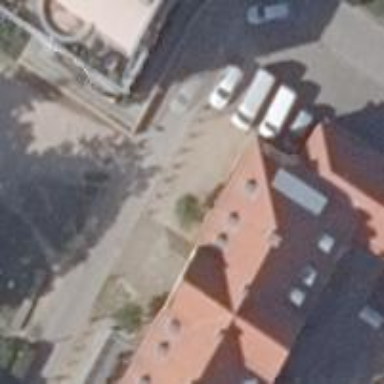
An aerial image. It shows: Hotel.